【题型】填空题　【知识点】平面几何　【难度】easy
在矩形 $ABCD$ 中, $AB=5$, $AD=8$。点 $E$ 在边 $AD$ 上, $AE=3$, 以点 $E$ 为圆心, $AE$ 为半径作 $\odot E$(如图), 点 $F$ 在边 $BC$ 上, 以点 $F$ 为圆心, $CF$ 为半径作 $\odot F$。如果 $\odot E$ 与 $\odot F$ 外切, 那么 $CF$ 的长是\_\_\_\_\_\_。

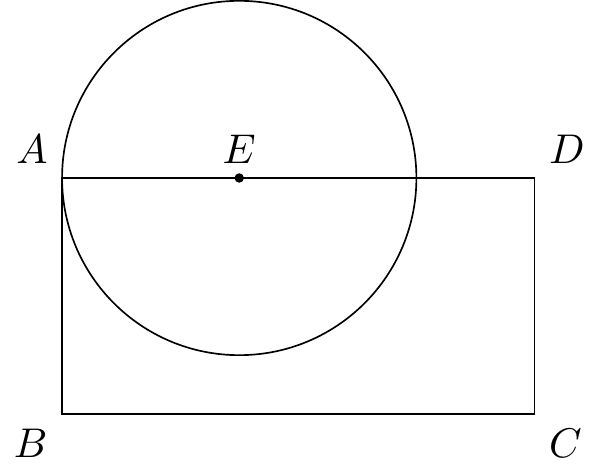
【解答】
解：连接 $EF$, 作 $FH \perp AD$ 于 $H$,

设 $\odot F$ 的半径是 $r$,

$\because$ 两圆外切,

$\therefore EF = r + 3$,

$\because$ 四边形 $ABCD$ 是矩形,

$\therefore \angle D = \angle C = 90^\circ$,

$\therefore \angle DHF = 90^\circ$,

$\therefore$ 四边形 $DHFC$ 是矩形,

$\therefore FH = DC = 5$, $DH = FC = r$,

$\therefore EH = AD - AE - DH = 8 - 3 - r = 5 - r$,

$\because EF^2 = EH^2 + FH^2$,

$\therefore (r + 3)^2 = (5 - r)^2 + 5^2$,

$\therefore r^2 + 6r + 9 = r^2 - 10r + 25 + 25$,

$\therefore 16r = 41$,

$\therefore r = \frac{41}{16}$,

$\therefore CF$ 的长是 $\frac{41}{16}$。

故答案为：$\frac{41}{16}$。
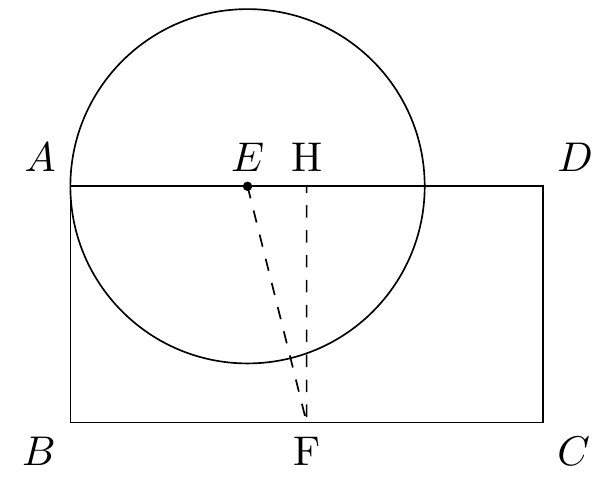